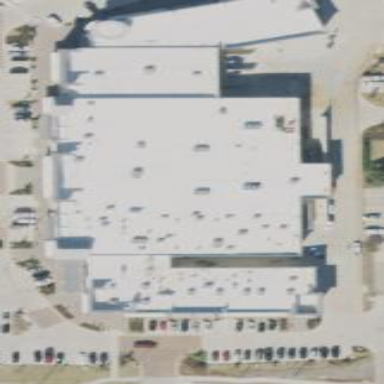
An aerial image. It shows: Retail building.